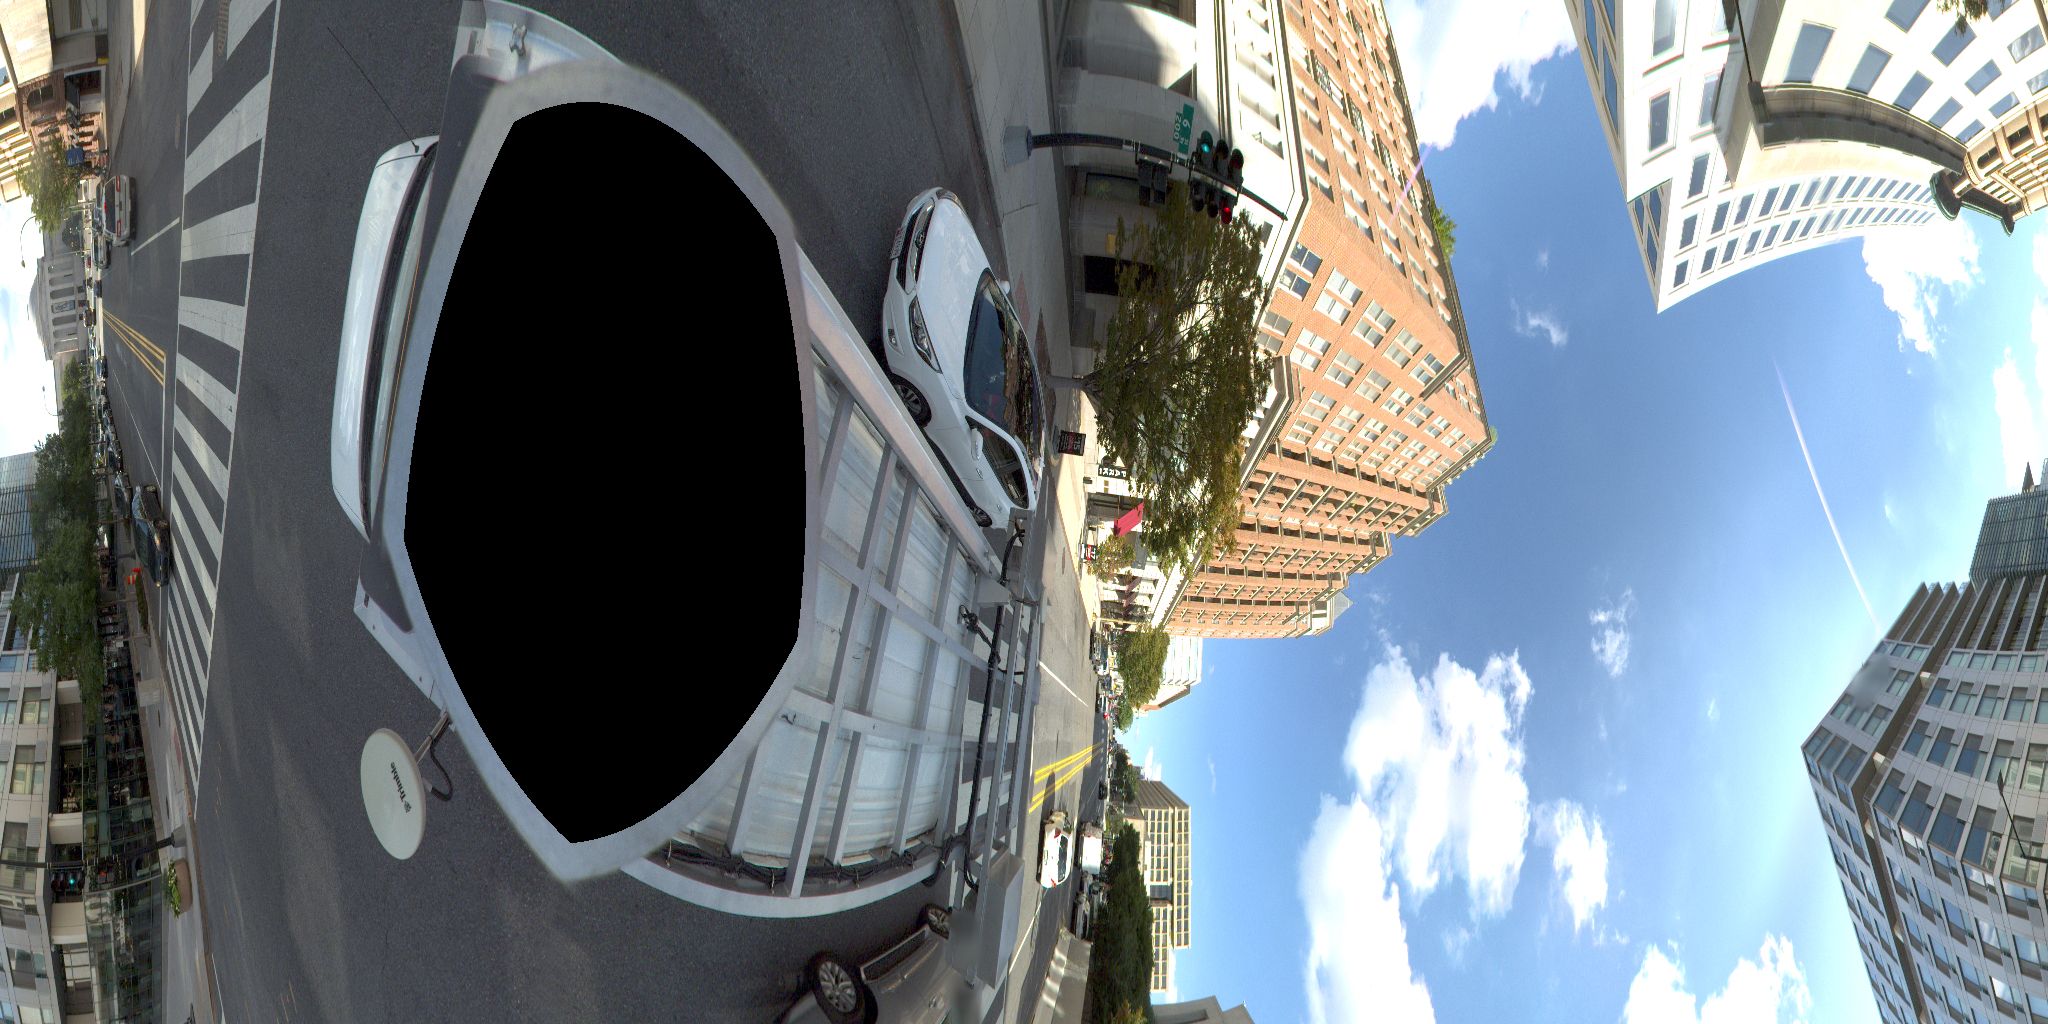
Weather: clear
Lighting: day
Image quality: good
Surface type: cycling surface
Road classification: trunk
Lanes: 2
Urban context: urban centre
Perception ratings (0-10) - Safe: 1.01, Lively: 3.08, Beautiful: 1.22, Boring: 5.5, Depressing: 3.36, Wealthy: 4.5